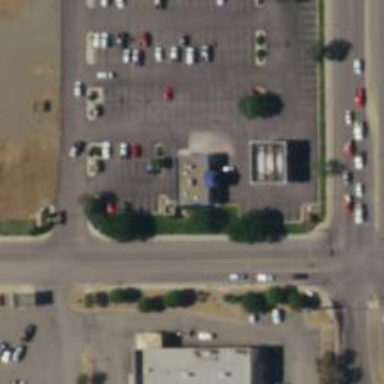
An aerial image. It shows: Convenience shop.